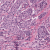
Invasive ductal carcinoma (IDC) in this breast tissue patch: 1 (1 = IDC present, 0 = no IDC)